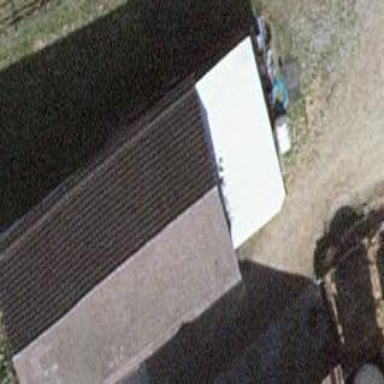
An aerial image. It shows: Stable building.